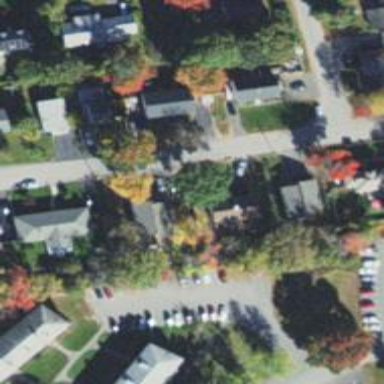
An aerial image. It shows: Driveway.